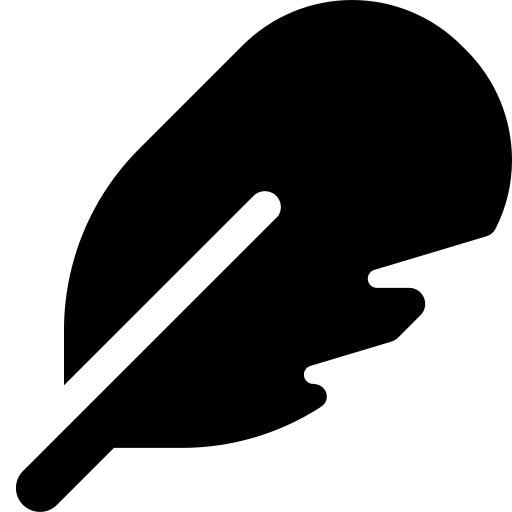
Tags: icon, FontAwesome, fa-icon, solid, feather